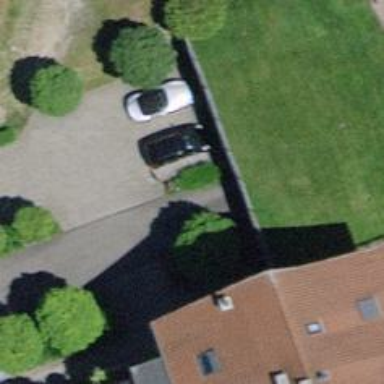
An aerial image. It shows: Parking entrance.